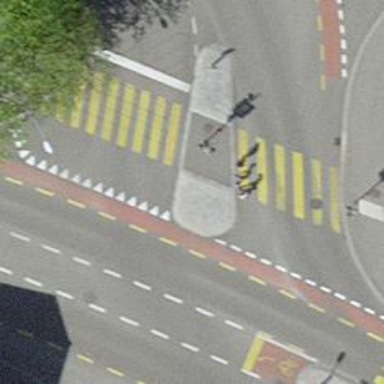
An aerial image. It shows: Bollard.